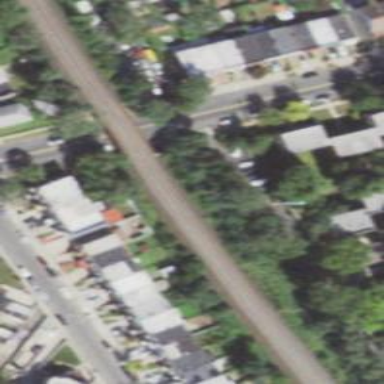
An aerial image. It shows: Railway bridge with electrified rail tracks.